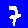
Digit: 7